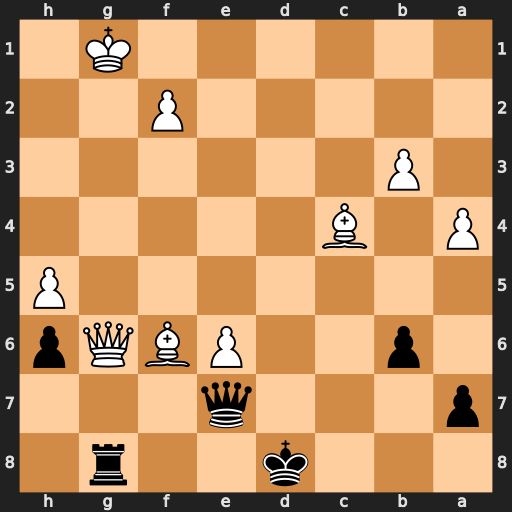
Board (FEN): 3k2r1/p3q3/1p2PBQp/7P/P1B5/1P6/5P2/6K1
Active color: b
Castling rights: -
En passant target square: -
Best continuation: Rxg6+ hxg6 Qxf6